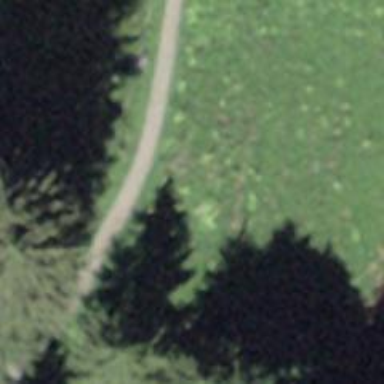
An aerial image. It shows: Path.